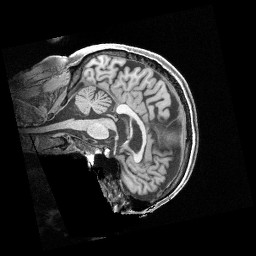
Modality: T1w
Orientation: sagittal
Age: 78
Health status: healthy
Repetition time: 2.4 s
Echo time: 0.00222 s